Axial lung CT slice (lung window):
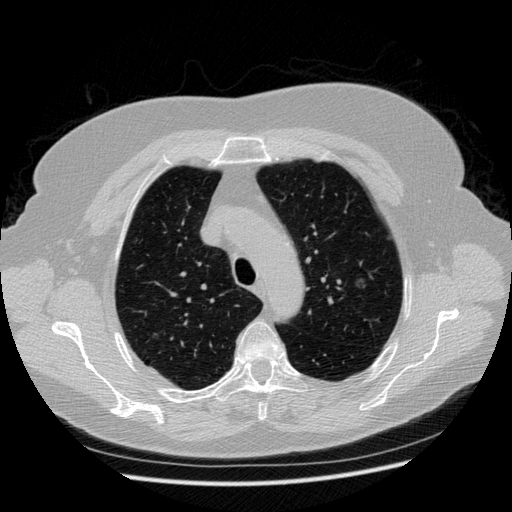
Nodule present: yes
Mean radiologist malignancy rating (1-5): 3.5